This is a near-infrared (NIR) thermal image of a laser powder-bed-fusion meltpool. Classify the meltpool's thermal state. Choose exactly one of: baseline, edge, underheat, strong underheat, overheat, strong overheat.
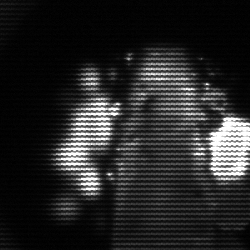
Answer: baseline